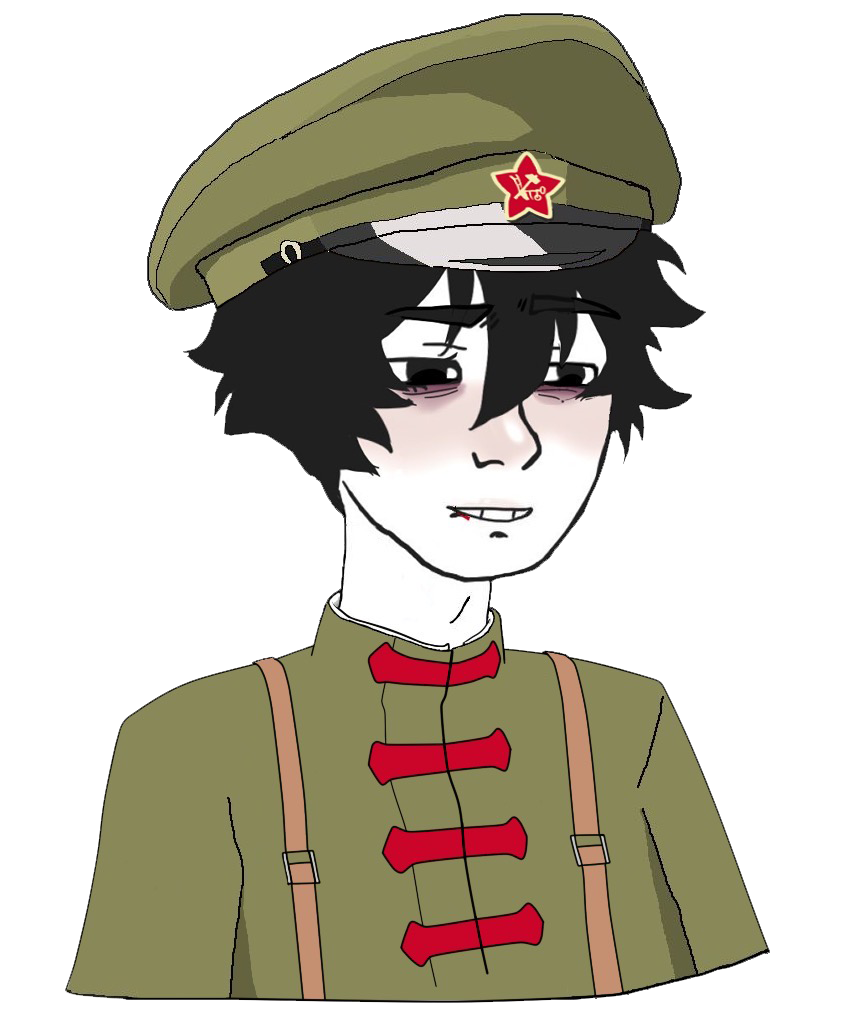
Label: 5_Twinkjak